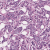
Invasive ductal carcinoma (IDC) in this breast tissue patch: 1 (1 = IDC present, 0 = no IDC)